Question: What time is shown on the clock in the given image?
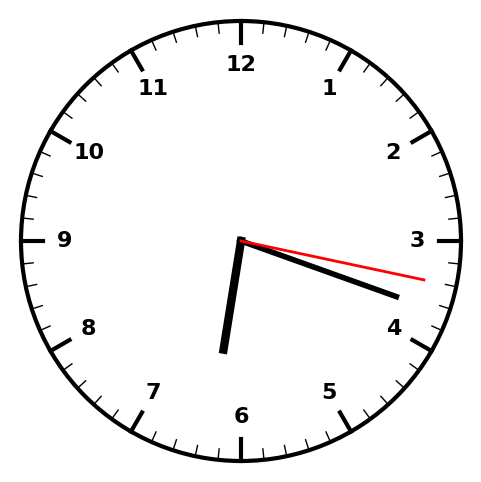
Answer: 06:18:17